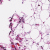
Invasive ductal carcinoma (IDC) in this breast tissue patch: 0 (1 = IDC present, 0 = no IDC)